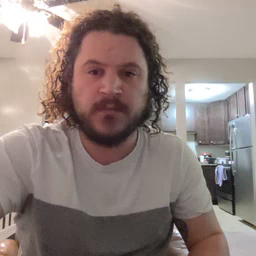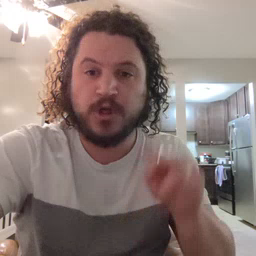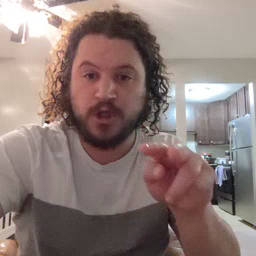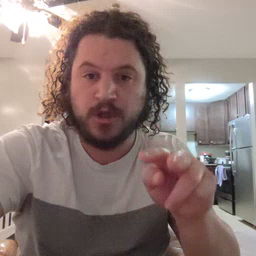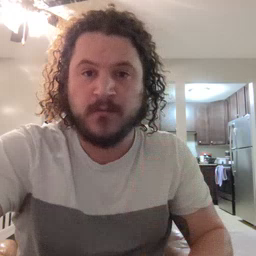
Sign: look